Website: apple
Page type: customer-info-address
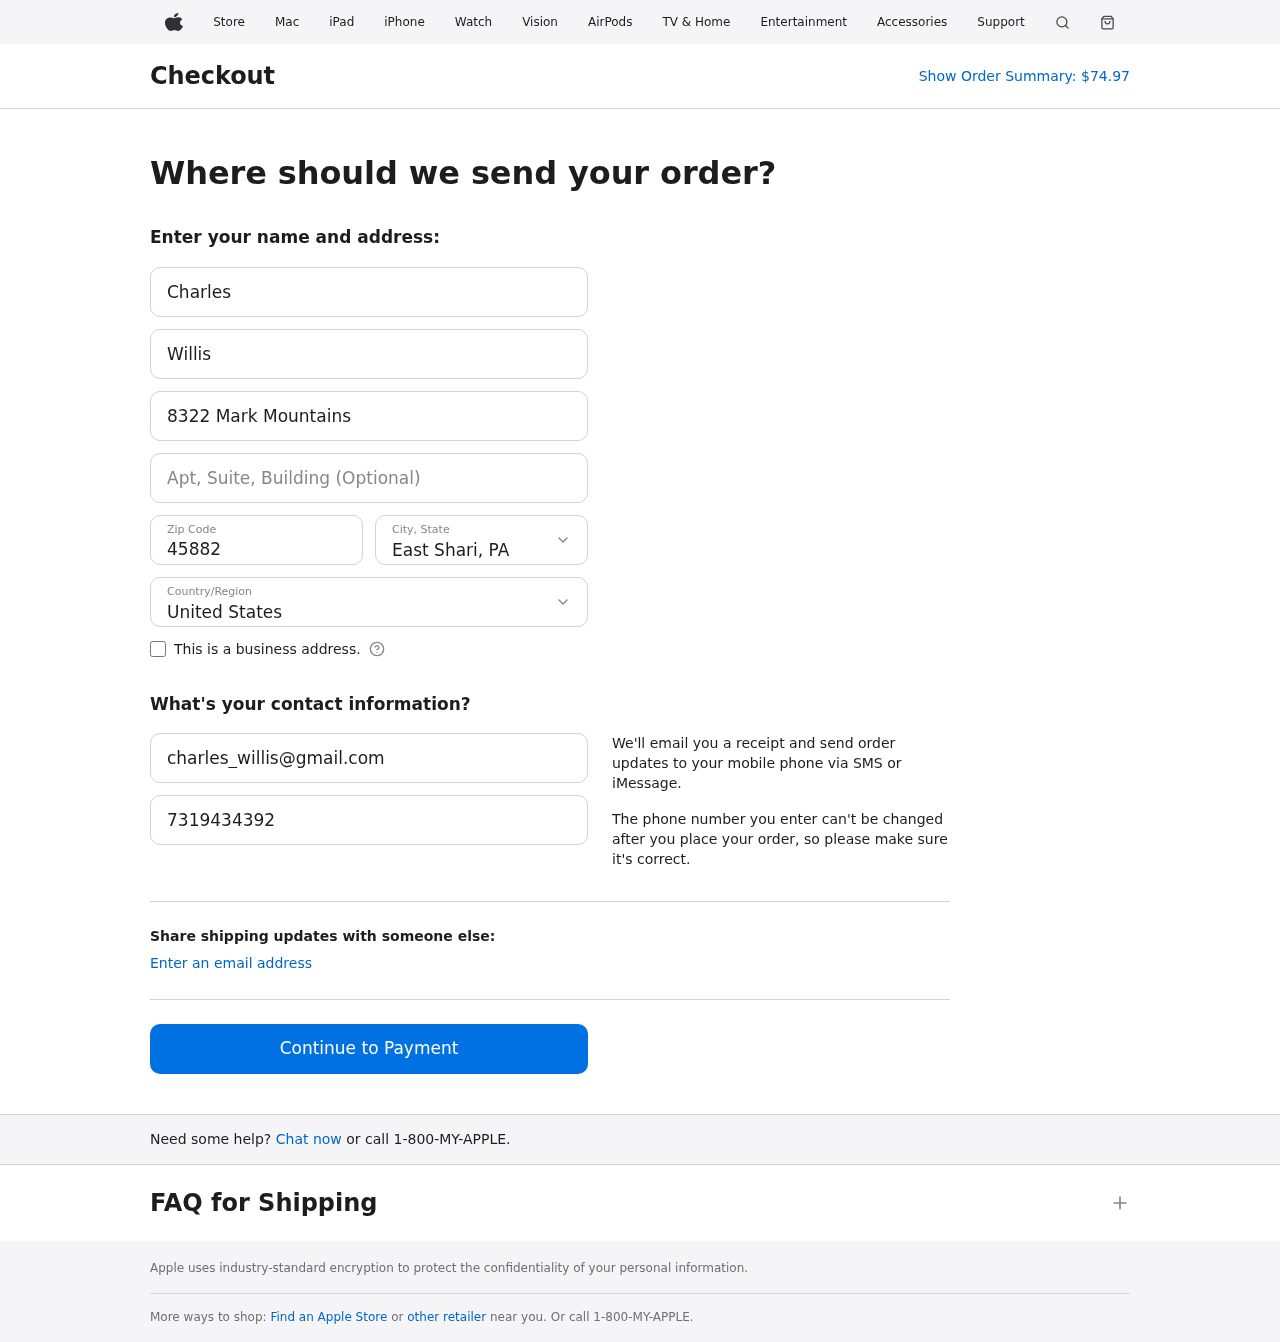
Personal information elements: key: PII_CITY_STATE
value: East Shari, PA
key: PII_COUNTRY
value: United States
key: PII_EMAIL
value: charles_willis@gmail.com
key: PII_FIRSTNAME
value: Charles
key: PII_LASTNAME
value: Willis
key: PII_PHONE
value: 7319434392
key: PII_POSTCODE
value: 45882
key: PII_STREET
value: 8322 Mark Mountains
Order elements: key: ORDER_TOTAL
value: $74.97